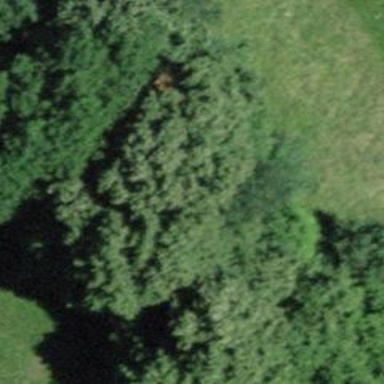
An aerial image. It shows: Hedge acting as barrier.